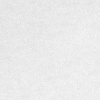
Atmospheric dust classification: dusty